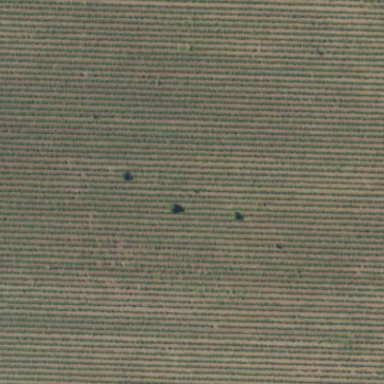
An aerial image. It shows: Vineyard where grapes are grown.